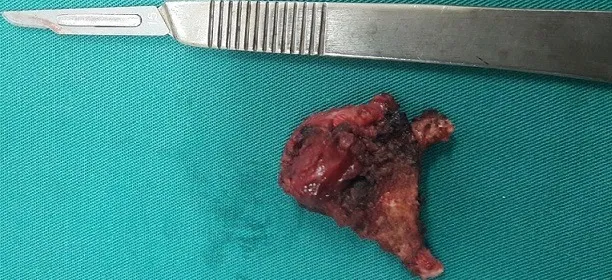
The surgical resected specimen: the cyst attached to the hyoid bone.
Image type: medical_photograph (other_medical_photograph)